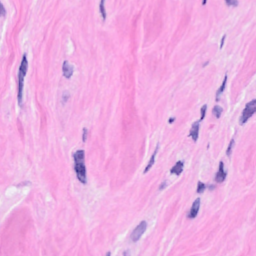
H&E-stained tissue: Breast